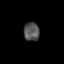
Tissue: prostate
Cell type: T cells
Senescence score: 0.7334
Nuclear area (px): 287
Mean DAPI intensity: 83.261